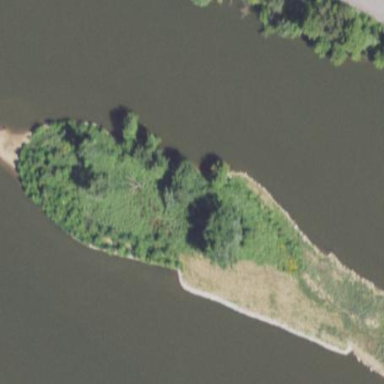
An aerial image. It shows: Islet.